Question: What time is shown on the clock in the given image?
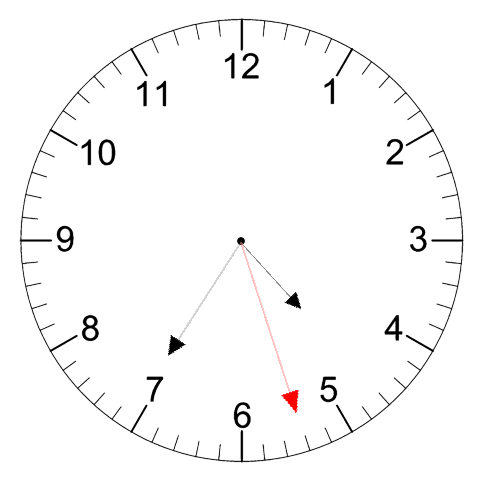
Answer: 04:35:27